Question: I'm trying to include 'nested_form' in one of my model new form.
'''
<%= form_for :master_box, url: master_boxes_path do |f| %>
<%= f.label :number %><br>
<%= f.text_field :number %>
<%= f.fields_for :orders do |o| %>
<fieldset>
<%= o.label :number, "Number" %>
<%= o.text_field :number %>
</fieldset>
<% end %>
<br>
<%= f.submit %>
<% end %>
'''
I don't know why when I submit to create my masterbox, my params don't contain 'orders_attributes'.
Here's my models :
'''
class MasterBox < ActiveRecord::Base
has_many :orders
accepts_nested_attributes_for :orders
end
class Order < ActiveRecord::Base
has_many :products
belongs_to :master_box
end
'''
and my strong parameters :
'''
def master_box_params
params.require(:master_box).permit(:number, :number_orders, orders_attributes: [:number])
end
'''
It is pretty simple but I don't understand why I don't have 'orders_attributes' in my params.
I have this instead, only "orders" :

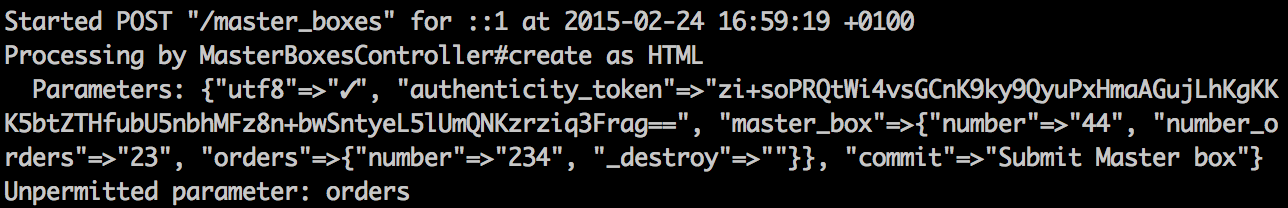
Answer: Try changing the first line of your form to:
'''
<%= form_for @master_box, url: master_boxes_path do |f| %>
'''
and also passing through the id in your params:
'''
def master_box_params
params.require(:master_box).permit(:number, :number_orders, orders_attributes: [:id, :number])
end
'''